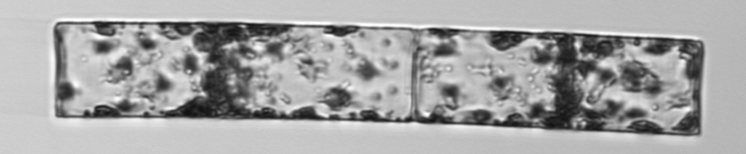
Label: Guinardia_flaccida